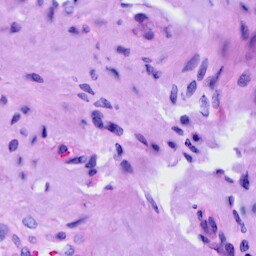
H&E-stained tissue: Cervix